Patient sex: M
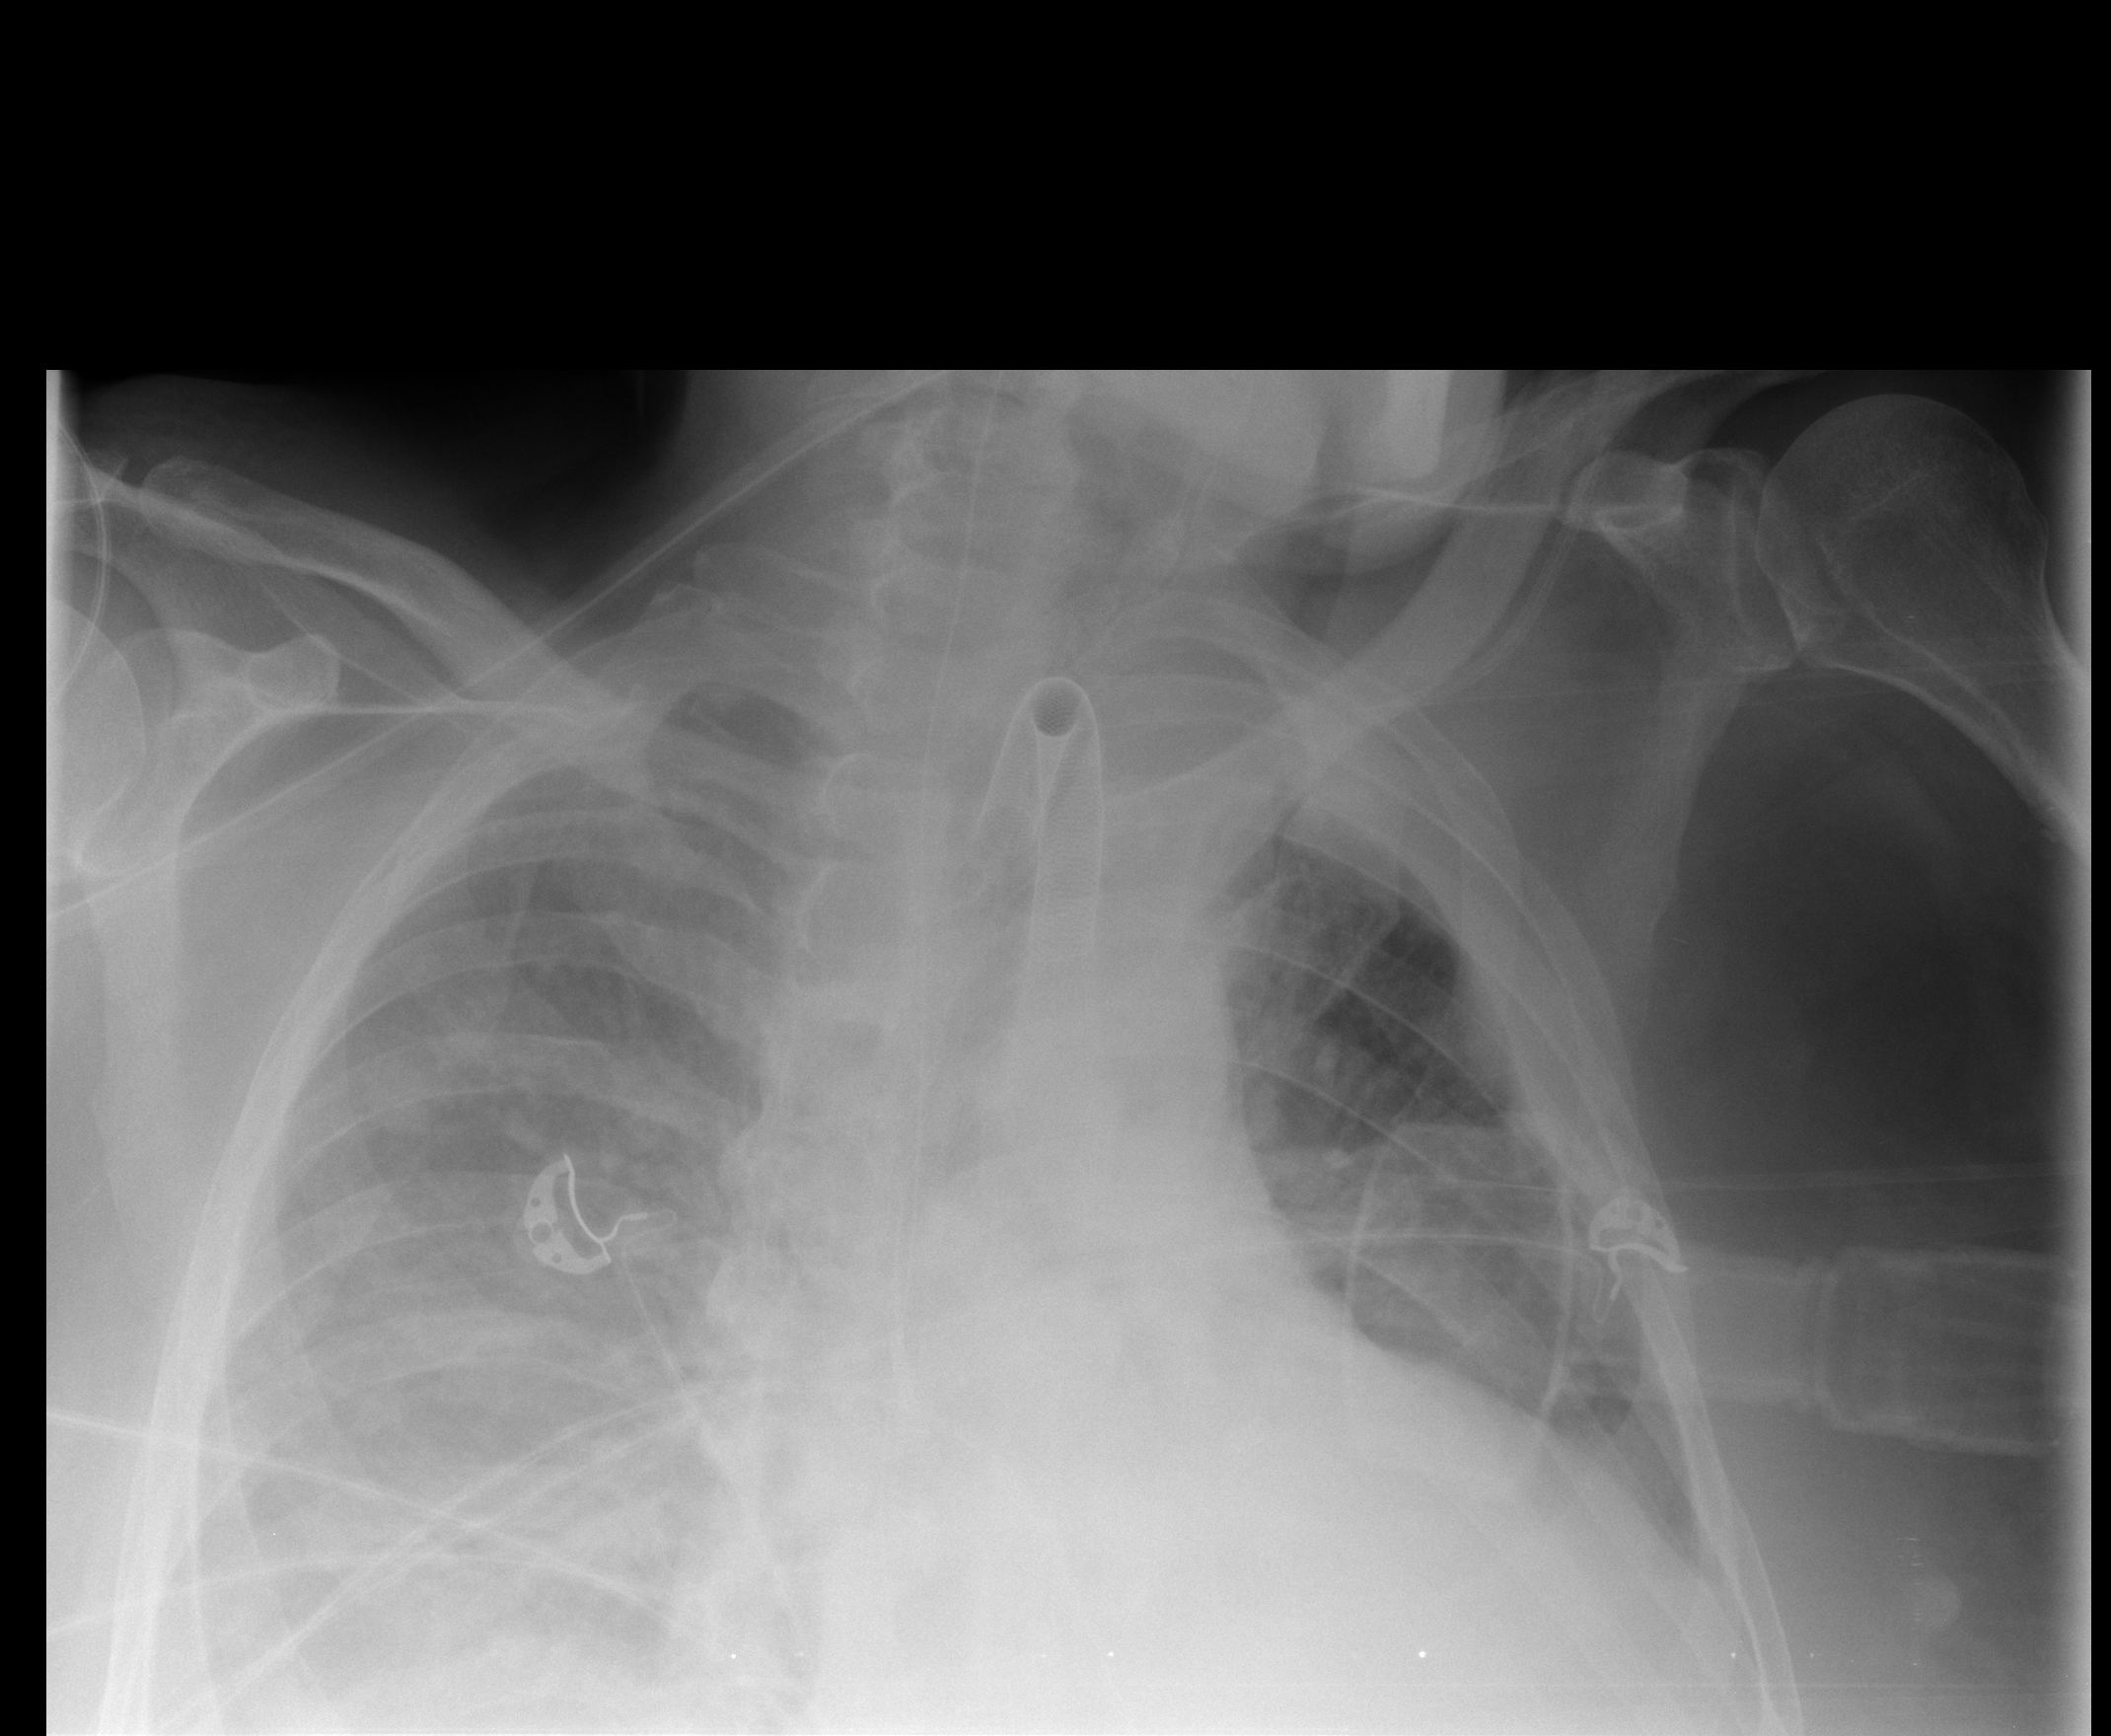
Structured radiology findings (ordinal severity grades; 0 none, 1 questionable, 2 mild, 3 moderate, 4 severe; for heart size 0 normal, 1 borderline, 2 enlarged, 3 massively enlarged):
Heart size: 2
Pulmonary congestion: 2
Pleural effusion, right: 3
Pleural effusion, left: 2
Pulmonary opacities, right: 0
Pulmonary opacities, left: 0
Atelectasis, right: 2
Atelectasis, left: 2